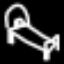
Label: bed